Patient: sex F, age 56
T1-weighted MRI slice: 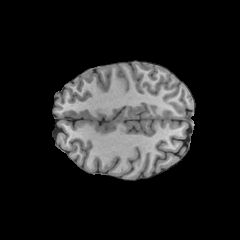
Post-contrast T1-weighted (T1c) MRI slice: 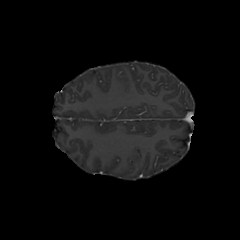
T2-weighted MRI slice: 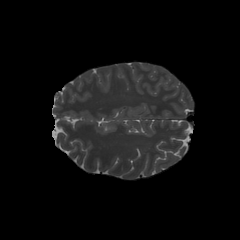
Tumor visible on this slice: no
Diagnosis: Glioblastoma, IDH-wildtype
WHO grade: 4